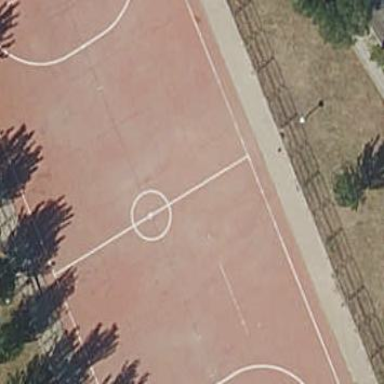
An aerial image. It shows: Soccer pitch designated for leisure and sports activities.